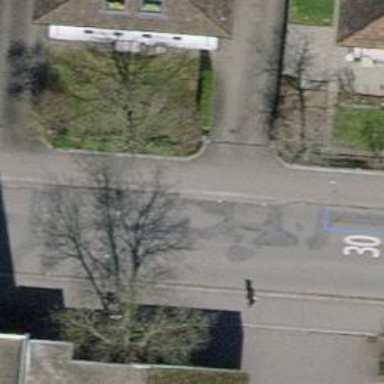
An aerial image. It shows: Bus stop with platform for public transport.